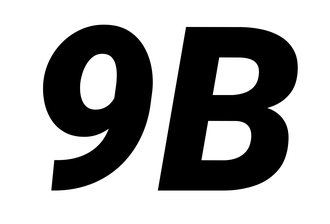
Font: Roboto-Italic_Black_Italic